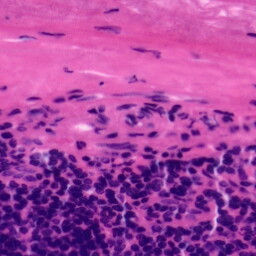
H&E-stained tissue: Tonsil